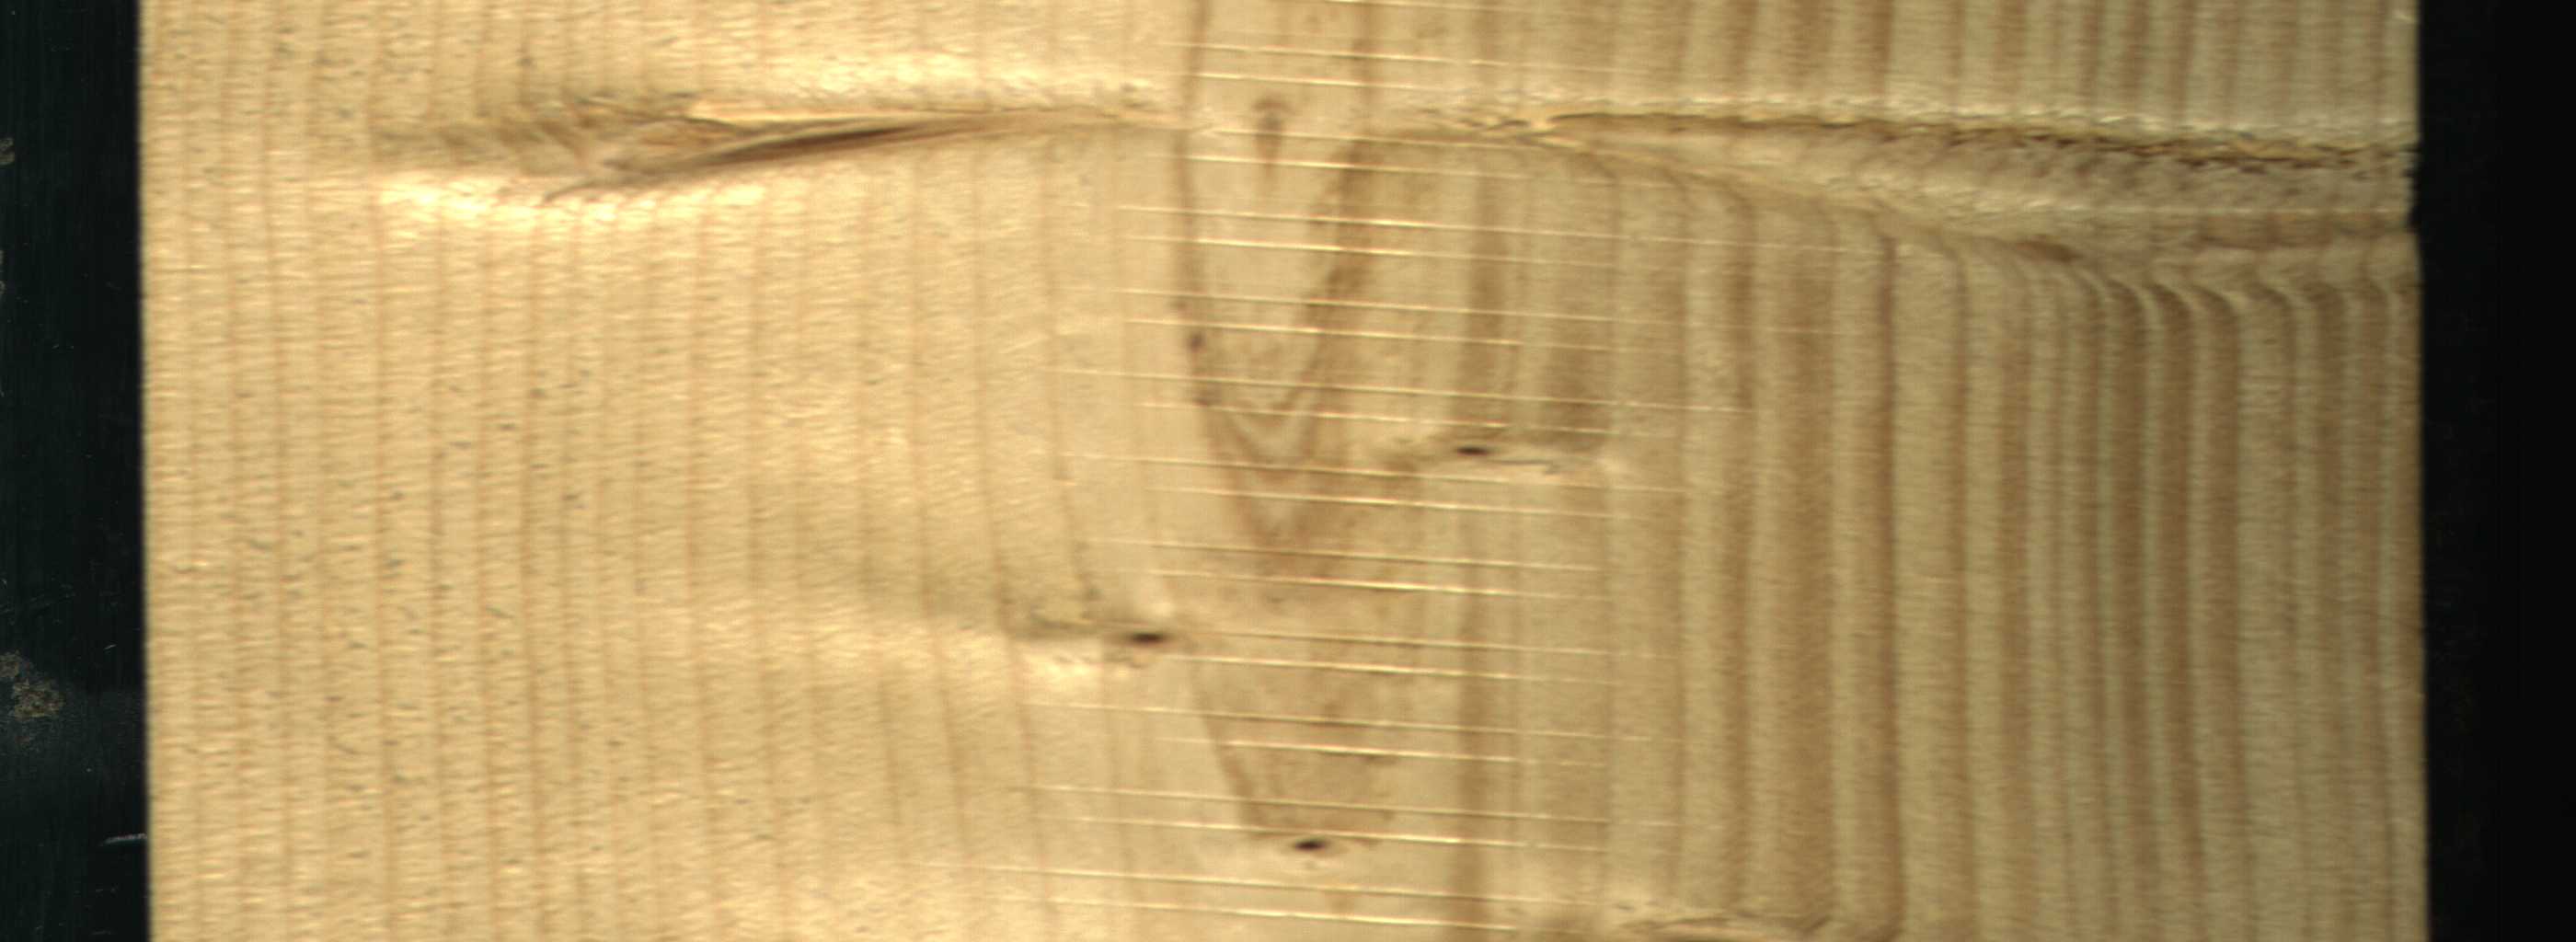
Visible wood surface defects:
Live_Knot
Live_Knot
Live_Knot
Live_Knot